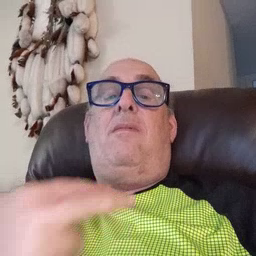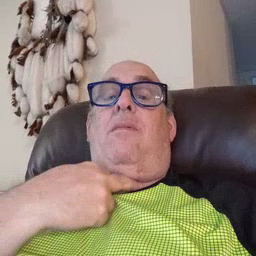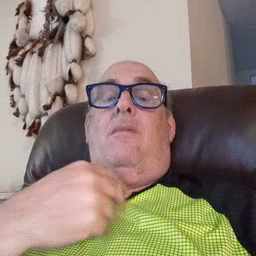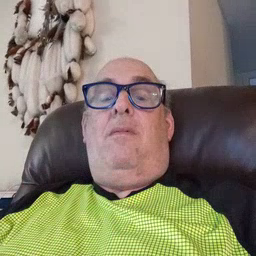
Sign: stuck